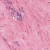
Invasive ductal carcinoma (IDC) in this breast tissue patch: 0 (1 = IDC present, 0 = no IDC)